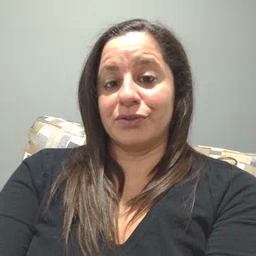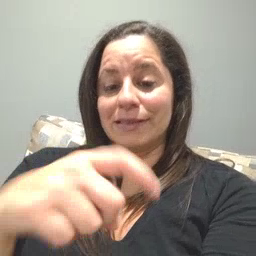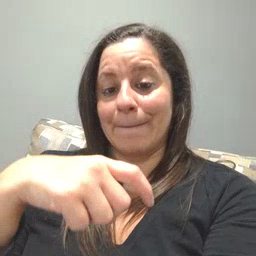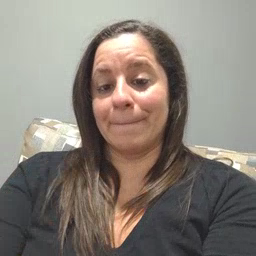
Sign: time